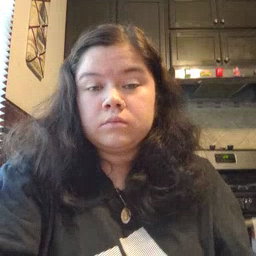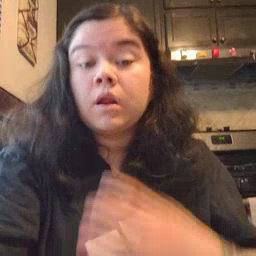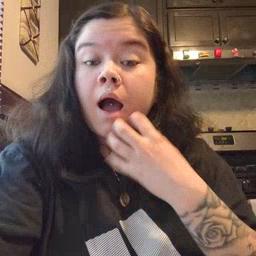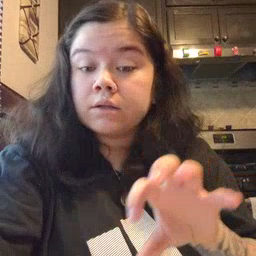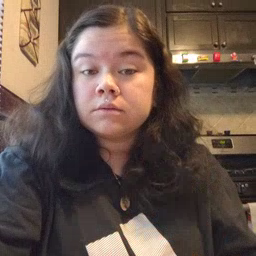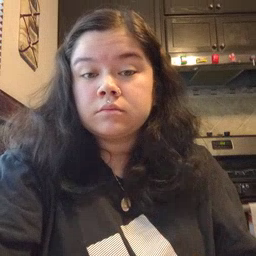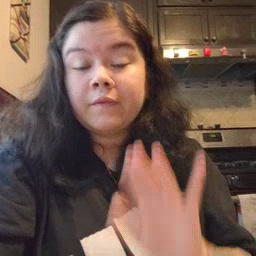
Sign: hot